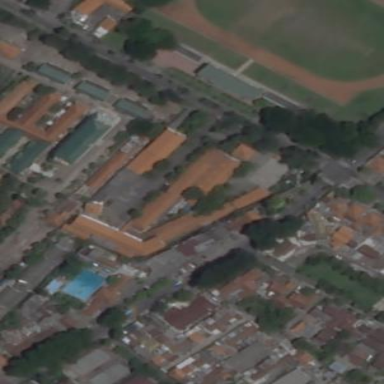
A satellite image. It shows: School building with tile roof.